An envelope spectrum derived from a bearing vibration measurement is shown; the reference markers locate BPFO, BPFI, BSF and FTF for this bearing geometry and shaft speed. What is the most likely bearing condition (normal, inner_race, outer_race, ball)?
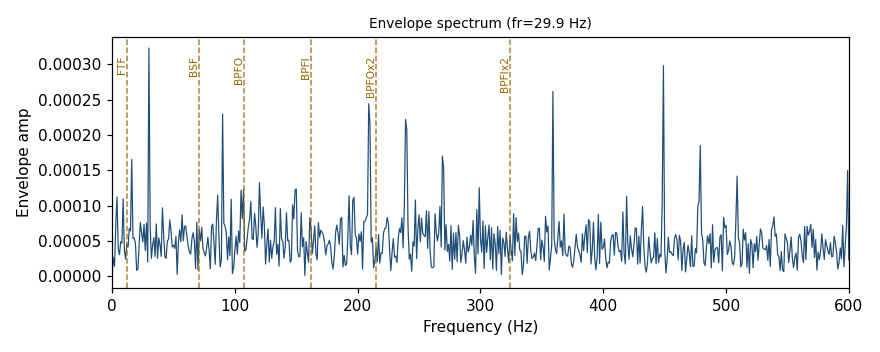
Answer: normal